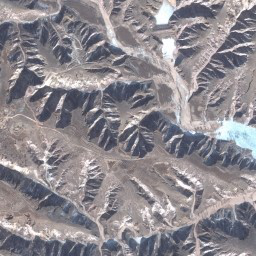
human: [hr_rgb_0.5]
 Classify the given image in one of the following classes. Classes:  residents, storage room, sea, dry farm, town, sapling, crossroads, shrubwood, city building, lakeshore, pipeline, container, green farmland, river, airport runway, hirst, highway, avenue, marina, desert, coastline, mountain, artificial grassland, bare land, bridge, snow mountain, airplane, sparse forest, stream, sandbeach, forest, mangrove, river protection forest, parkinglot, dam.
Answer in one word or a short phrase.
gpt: mountain